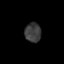
Tissue: lung
Cell type: Epithelial cells
Senescence score: 0.1851
Nuclear area (px): 308
Mean DAPI intensity: 59.692